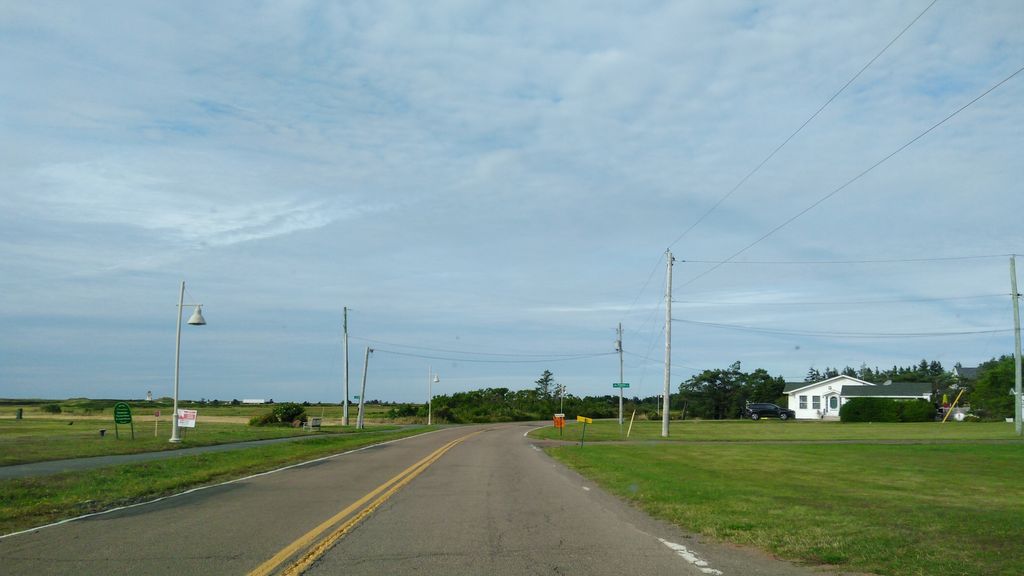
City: charlottetown